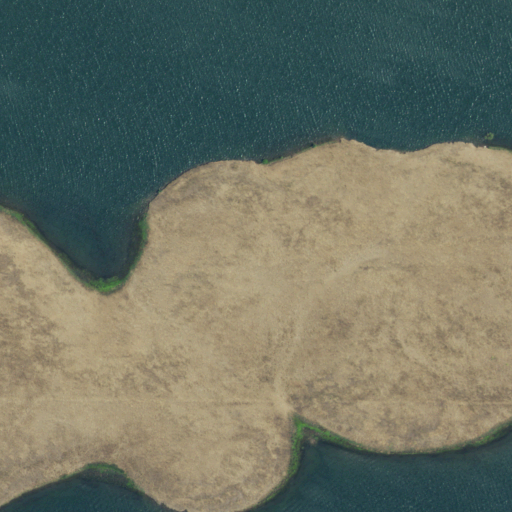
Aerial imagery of island in California named Whale Island containing grassland, open water, and barren land